Question: Here is the error I am getting. This is preventing me from testing the build of my app on my iPad device. The "failed to satisfy specified code requirement(s)" line grabs my attention, but I have no idea what it means.
'''
Validate /Users/william/Library/Developer/Xcode/DerivedData/GraphingCalculatorDeluxe-fduucejdaajqvxekndurxjggarcu/Build/Products/Debug-iphoneos/GraphingCalculatorDeluxe.app
cd /Users/william/Documents/GraphingCalculatorDeluxe
setenv PATH "/Applications/Xcode.app/Contents/Developer/Platforms/iPhoneOS.platform/Developer/usr/bin:/Applications/Xcode.app/Contents/Developer/usr/bin:/usr/bin:/bin:/usr/sbin:/sbin"
setenv PRODUCT_TYPE com.apple.product-type.application
/Applications/Xcode.app/Contents/Developer/Platforms/iPhoneOS.platform/Developer/usr/bin/Validation /Users/william/Library/Developer/Xcode/DerivedData/GraphingCalculatorDeluxe-fduucejdaajqvxekndurxjggarcu/Build/Products/Debug-iphoneos/GraphingCalculatorDeluxe.app
warning: Application failed codesign verification. The signature was invalid, contains disallowed entitlements, or it was not signed with an iPhone Distribution Certificate. (-19011)
Executable=/Users/william/Library/Developer/Xcode/DerivedData/GraphingCalculatorDeluxe-fduucejdaajqvxekndurxjggarcu/Build/Products/Debug-iphoneos/GraphingCalculatorDeluxe.app/GraphingCalculatorDeluxe
codesign_wrapper-0.7.10: using Apple CA for profile evaluation
/Users/william/Library/Developer/Xcode/DerivedData/GraphingCalculatorDeluxe-fduucejdaajqvxekndurxjggarcu/Build/Products/Debug-iphoneos/GraphingCalculatorDeluxe.app: valid on disk
/Users/william/Library/Developer/Xcode/DerivedData/GraphingCalculatorDeluxe-fduucejdaajqvxekndurxjggarcu/Build/Products/Debug-iphoneos/GraphingCalculatorDeluxe.app: satisfies its Designated Requirement
test-requirement: code failed to satisfy specified code requirement(s)
codesign_wrapper-0.7.10: failed to execute codesign(1)
- (null)
'''
I am doing a debug build, signing as my developer identity. Here is the output of codesign in the terminal:
'''
Williams-iMac:Debug-iphoneos william$ codesign -dvvv GraphingCalculatorDeluxe.app
Executable=/Users/william/Library/Developer/Xcode/DerivedData/GraphingCalculatorDeluxe-fduucejdaajqvxekndurxjggarcu/Build/Products/Debug-iphoneos/GraphingCalculatorDeluxe.app/GraphingCalculatorDeluxe
Identifier=com.jockusch.calculator
Format=bundle with Mach-O thin (armv7)
CodeDirectory v=20100 size=10772 flags=0x0(none) hashes=530+5 location=embedded
Hash type=sha1 size=20
CDHash=96b088a0cd93ff9b5adc9552bbc29e4cef247356
Signature size=4338
Authority=iPhone Developer: William Jockusch (B86JCKGV32)
Authority=Apple Worldwide Developer Relations Certification Authority
Authority=Apple Root CA
Signed Time=Jul 10, 2012 8:08:35 PM
Info.plist entries=30
Sealed Resources rules=3 files=564
Internal requirements count=1 size=292
Williams-iMac:Debug-iphoneos william$
'''
EDIT: I'm telling Xcode to use my developer profile. See the screen shot below.

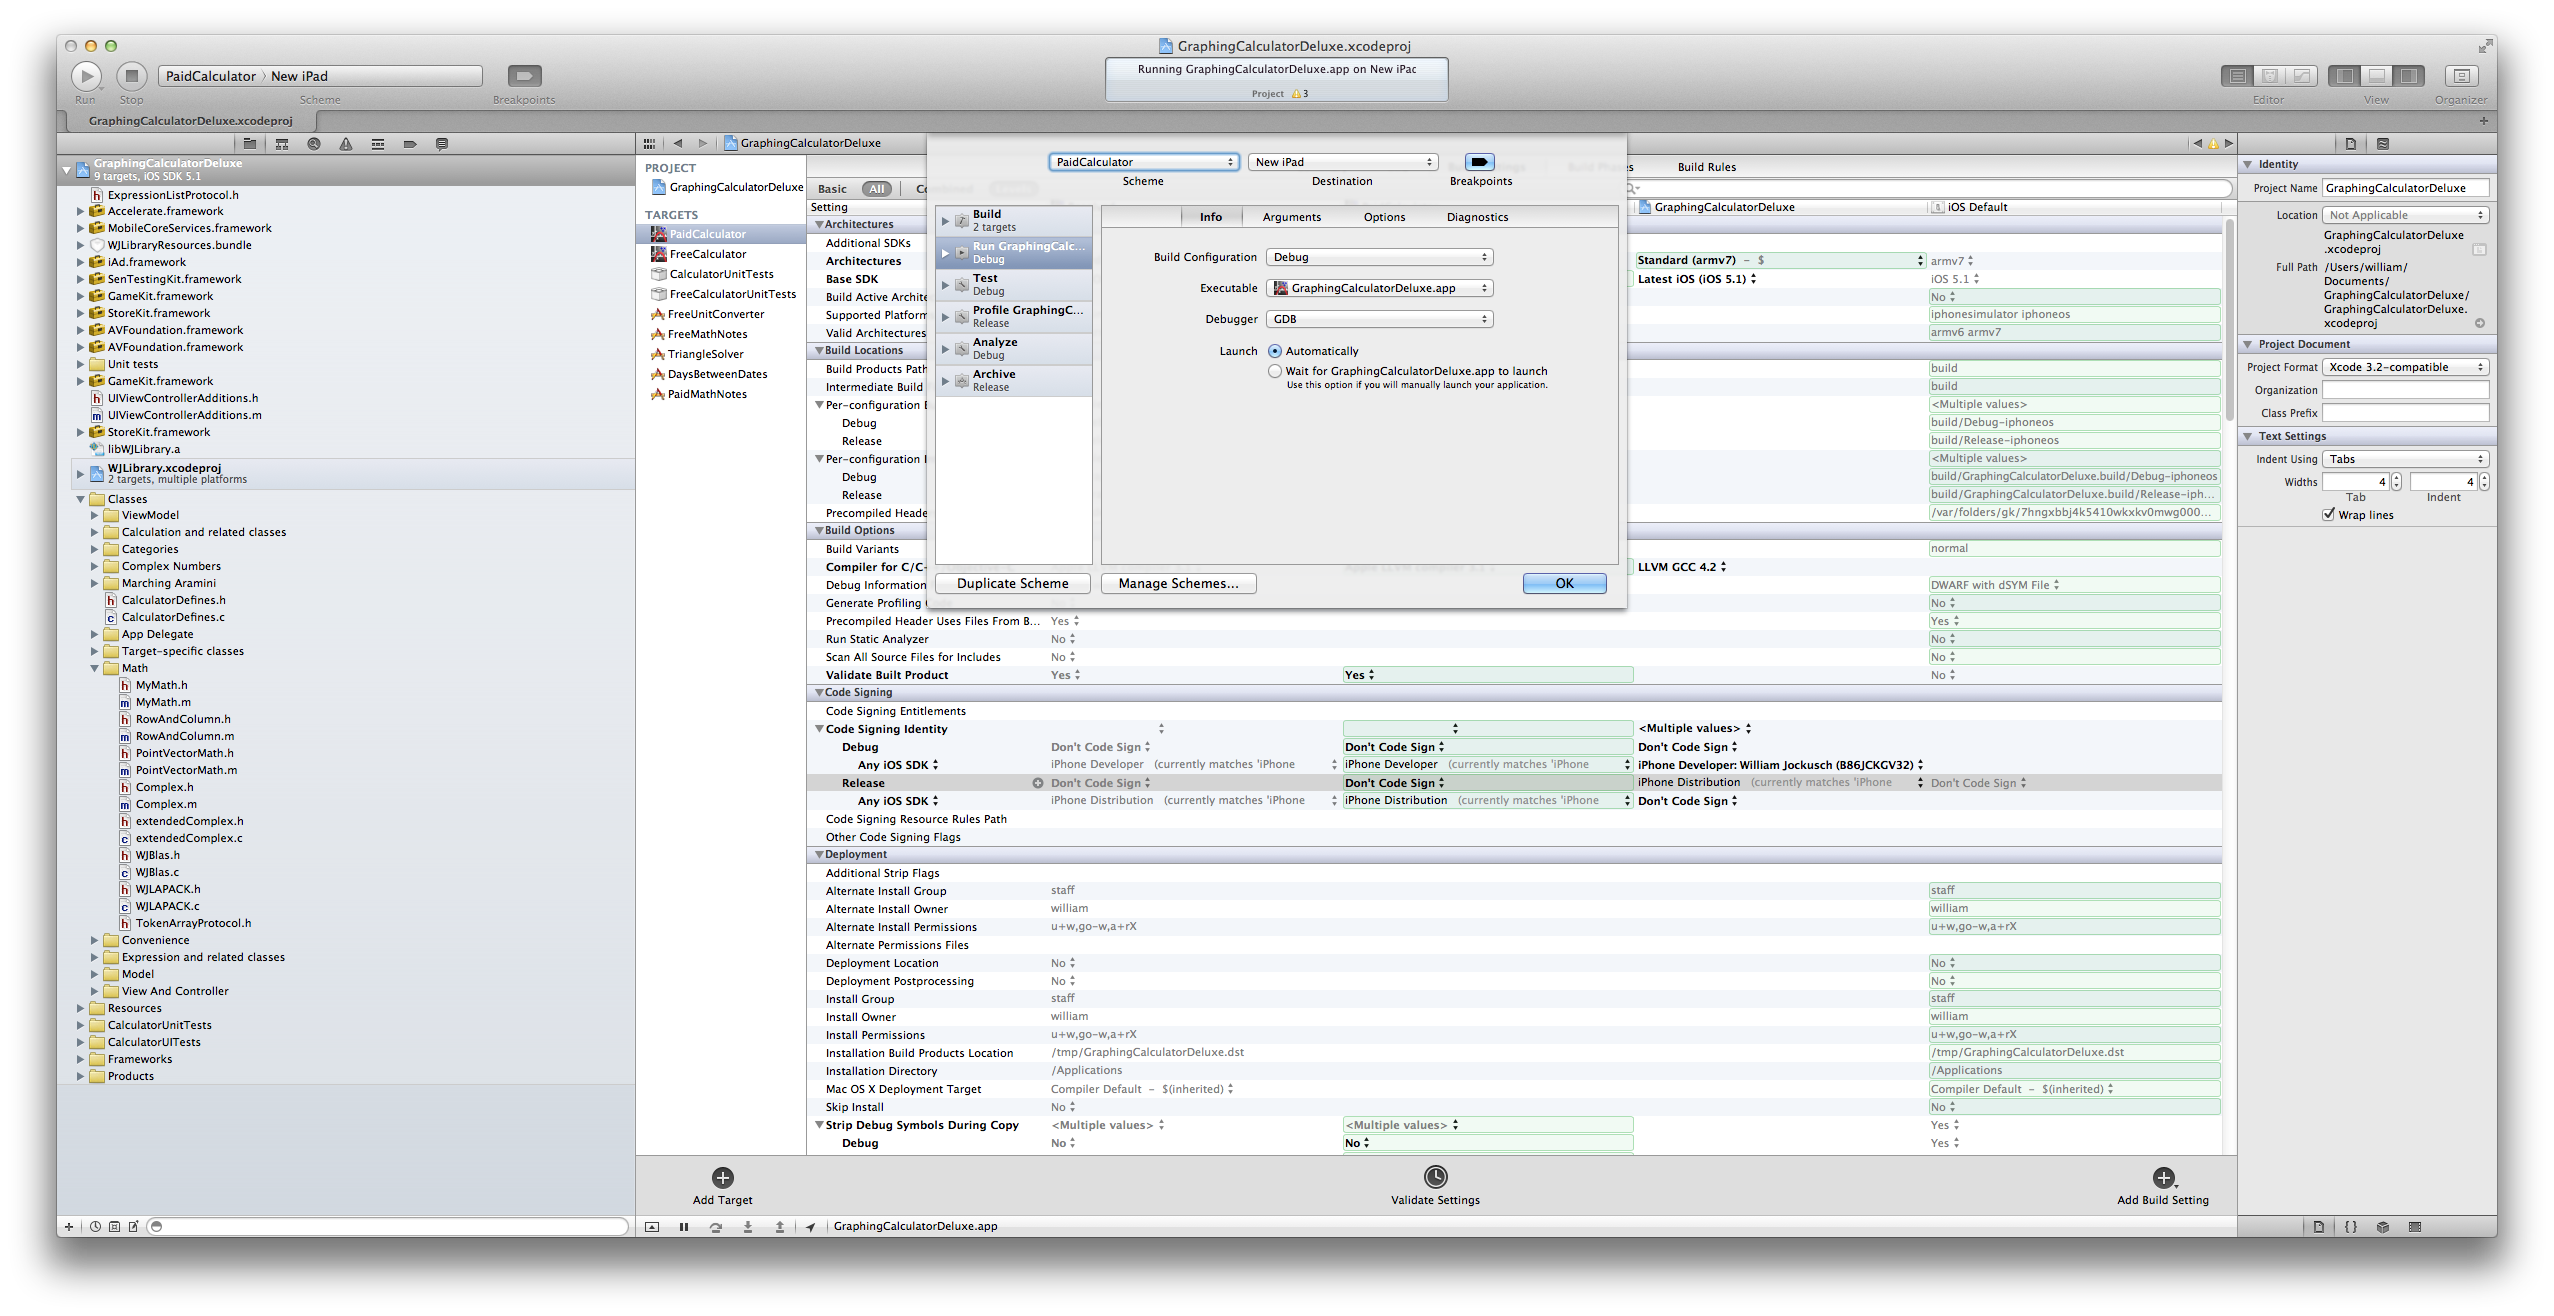
Answer: The problem was apparently related to Xcode mixing up two different developer accounts.
I develop both for myself and as a team with someone else. I had recently submitted an app for the team. As a result, the portion of Xcode that logs in to iTunes Connect to distribute apps was set to that account.
When I compiled this app, even though all the settings appear to be pointing to stuff on my own account, some part of the team information was apparently confusing some aspect of it.
The reason I believe this is that the problem went away after I did the following:
1. Go to the organizer.
2. Navigate to an archive of the app.
3. Click the "distribute" button.
4. Sign in to iTunes connect as myself
5. I then got a message saying that no suitable application records were found.
6. Build again, problem recurred.
7. quite Xcode and delete my build folder.
8. Restart Xcode
9. Repeat steps 1-5.
10. Build again. It worked!